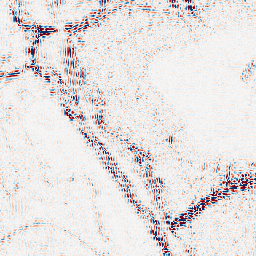
Category: wavelet
Decomposition family: wavelet_reverse_biorthogonal
Decomposition parameters: wavelet: rbio5.5
level: 2
Upsampling method: linear_exact
Upsampling parameters: scale: 8
Upsampling scale: 8